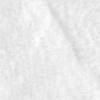
Label: no_change